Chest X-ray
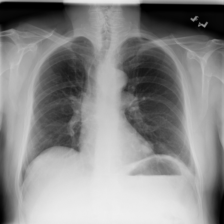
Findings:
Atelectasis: negative
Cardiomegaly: negative
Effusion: negative
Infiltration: negative
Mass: negative
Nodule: positive
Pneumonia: negative
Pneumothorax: negative
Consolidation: negative
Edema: negative
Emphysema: negative
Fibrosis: negative
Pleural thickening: negative
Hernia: negative